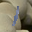
Label: 1